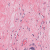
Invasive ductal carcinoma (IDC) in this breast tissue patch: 0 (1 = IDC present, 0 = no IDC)